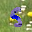
Label: 5